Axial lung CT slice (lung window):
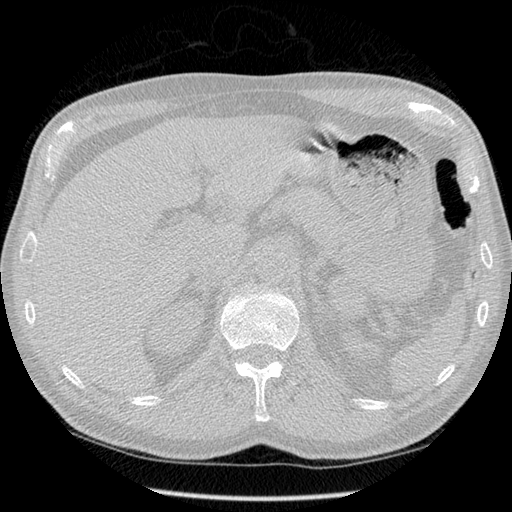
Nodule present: no